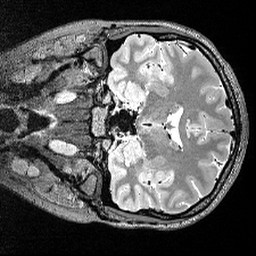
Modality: T2w
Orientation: coronal
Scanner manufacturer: siemens
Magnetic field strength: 3 T
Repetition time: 3.2 s
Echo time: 0.566 s